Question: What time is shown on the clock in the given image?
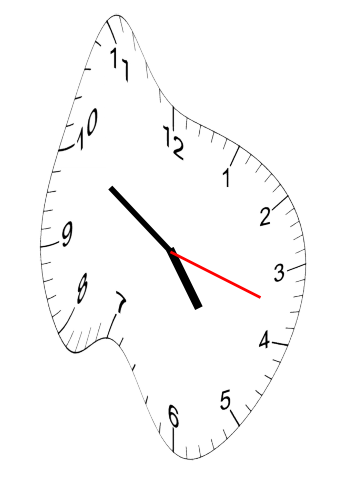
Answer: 04:50:18